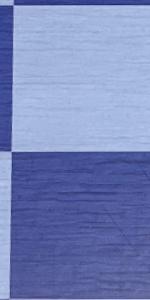
Label: Empty